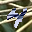
Label: 4